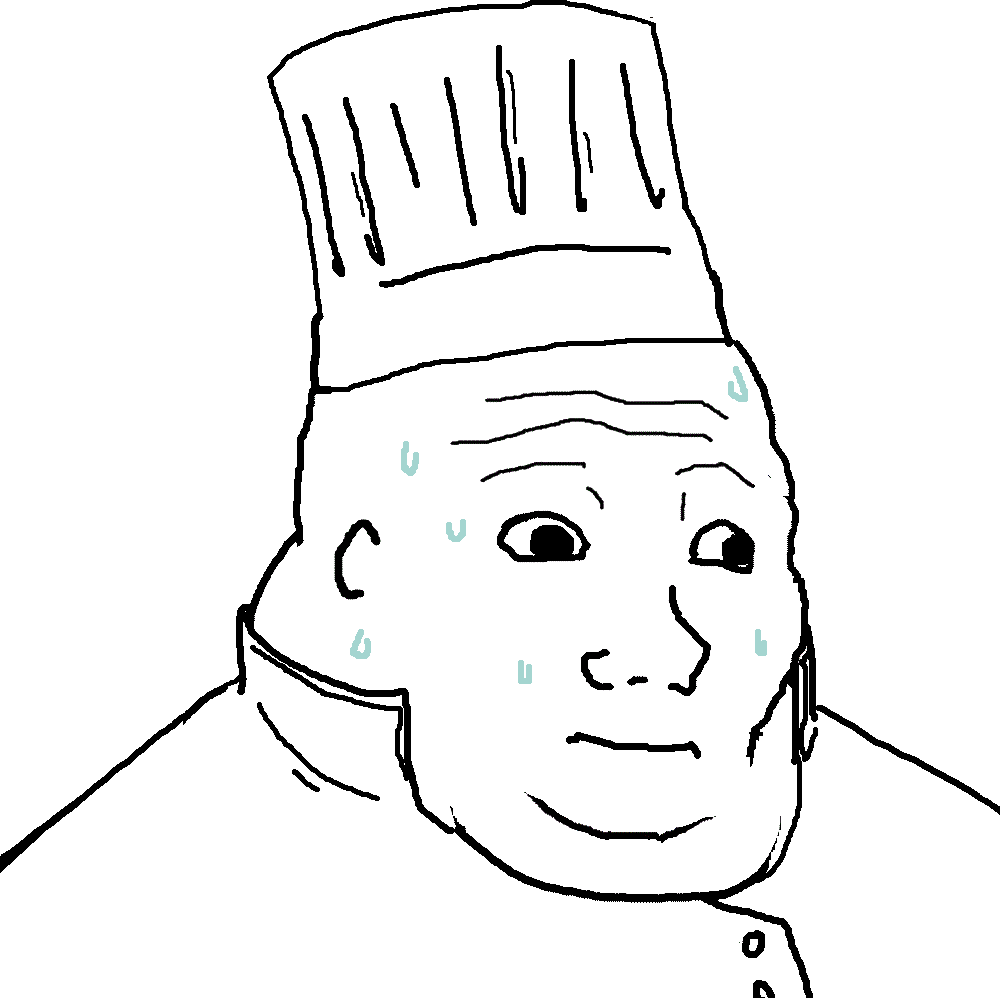
Label: 5_Blobjak